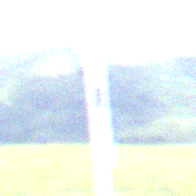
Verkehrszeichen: VerlaufVorfahrtsstrasse7
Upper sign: VorfahrtGewaehren
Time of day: SunriseSunset
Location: Outdoor (Nature)
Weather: PartlyCloudy
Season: NotSpecified
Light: Natural